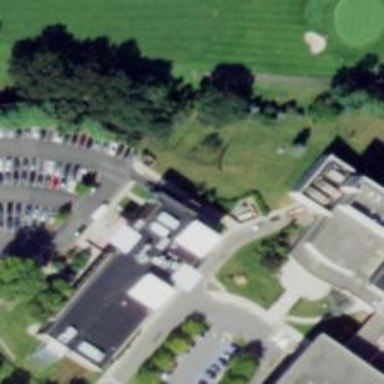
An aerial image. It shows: College building.